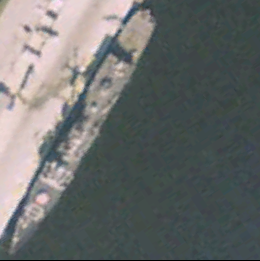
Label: cruiser